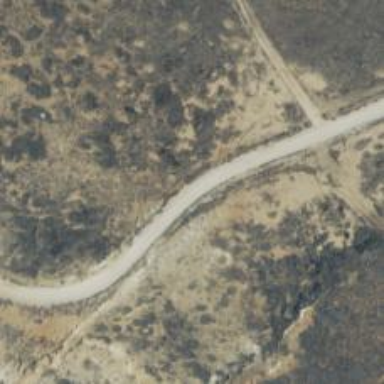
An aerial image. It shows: Road classified as unclassified leading to military base.